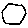
Label: hexagon